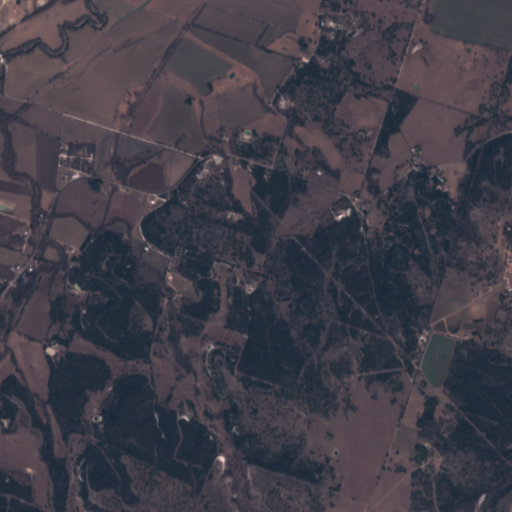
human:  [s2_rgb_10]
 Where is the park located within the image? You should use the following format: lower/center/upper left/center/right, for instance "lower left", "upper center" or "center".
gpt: The park is located in the lower right of the image.
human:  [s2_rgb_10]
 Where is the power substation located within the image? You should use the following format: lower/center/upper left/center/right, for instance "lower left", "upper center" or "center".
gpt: The power substation is located in the upper center of the image.
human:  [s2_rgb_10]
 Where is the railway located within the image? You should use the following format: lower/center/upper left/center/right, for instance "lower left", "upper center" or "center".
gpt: The railway is located in the upper of the image.
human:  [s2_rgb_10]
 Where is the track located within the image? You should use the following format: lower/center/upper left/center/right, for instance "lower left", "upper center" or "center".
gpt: There is no track in the image.